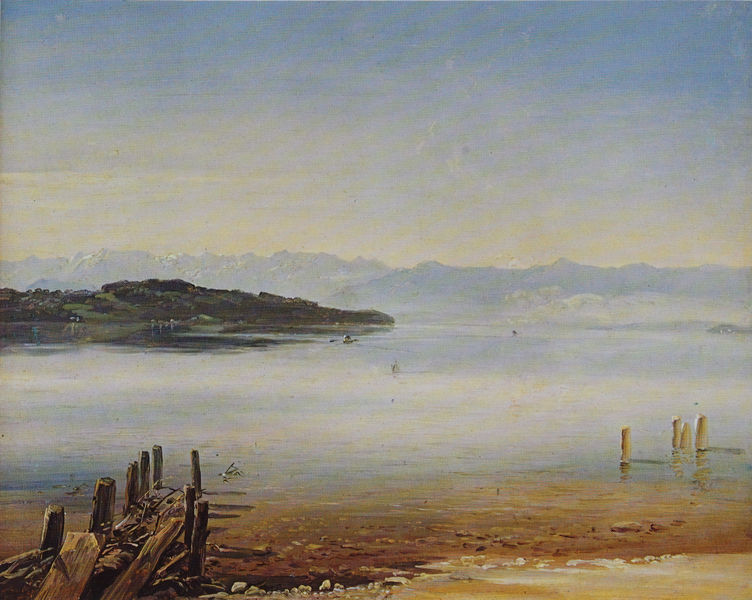
Titel: Starnberger See
Künstler: Christian Ernst Bernhard Morgenstern
Standort: München
Institution: Schack-Galerie
Schlagwörter: berg, blau, felsen, gemälde, himmel, meer, schatten, wasser, weiß, wolken, fluss, gelb, grün, impressionismus, landschaft, menschen, sand, see, ufer, braun, hell, holz, licht, pfeiler, blick, rot, wolke, beige, malerei, alt, stein, steine, spiegel, öl, einsamkeit, ferne, flusslauf, horizont, hügel, pfähle, spiegelung, weite, gewässer, sonne, insel, rosa, wald, boot, hellblau, aussicht, ruhig, schiffe, sommer, strand, wellen, italien, berge, fels, gebirge, bergkette, dunst, nebel, tag, kies, steg, treibholz, ruderboot, streifen, balken, silhouetten, pfosten, ruine, bayern, mole, alpen, pfahl, schwimmen, stelzen, landzunge, kaputt, reflektion, chiemsee, zerbrochen, morsch, waser, marode, halbinsel, zerfallen, botte, starnberger see, högel, oberland, vermodert, würmsee, berkette, defekter steg, gebirge im hintergrund